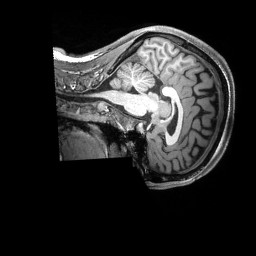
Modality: T1w
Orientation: sagittal
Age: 28
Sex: female
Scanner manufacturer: siemens
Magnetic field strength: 3 T
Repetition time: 2.3 s
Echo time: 0.00228 s